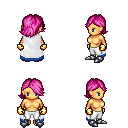
a pixel art fantasy rpg character, female body template, human, tanned skin, white trimmed cape, white pants, pink swoop hairstyle, gold gloves, metal boots, four views (front, back, left, right), 2x2 character sprite sheet, small pixel art, hard edges, no anti-aliasing